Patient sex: F
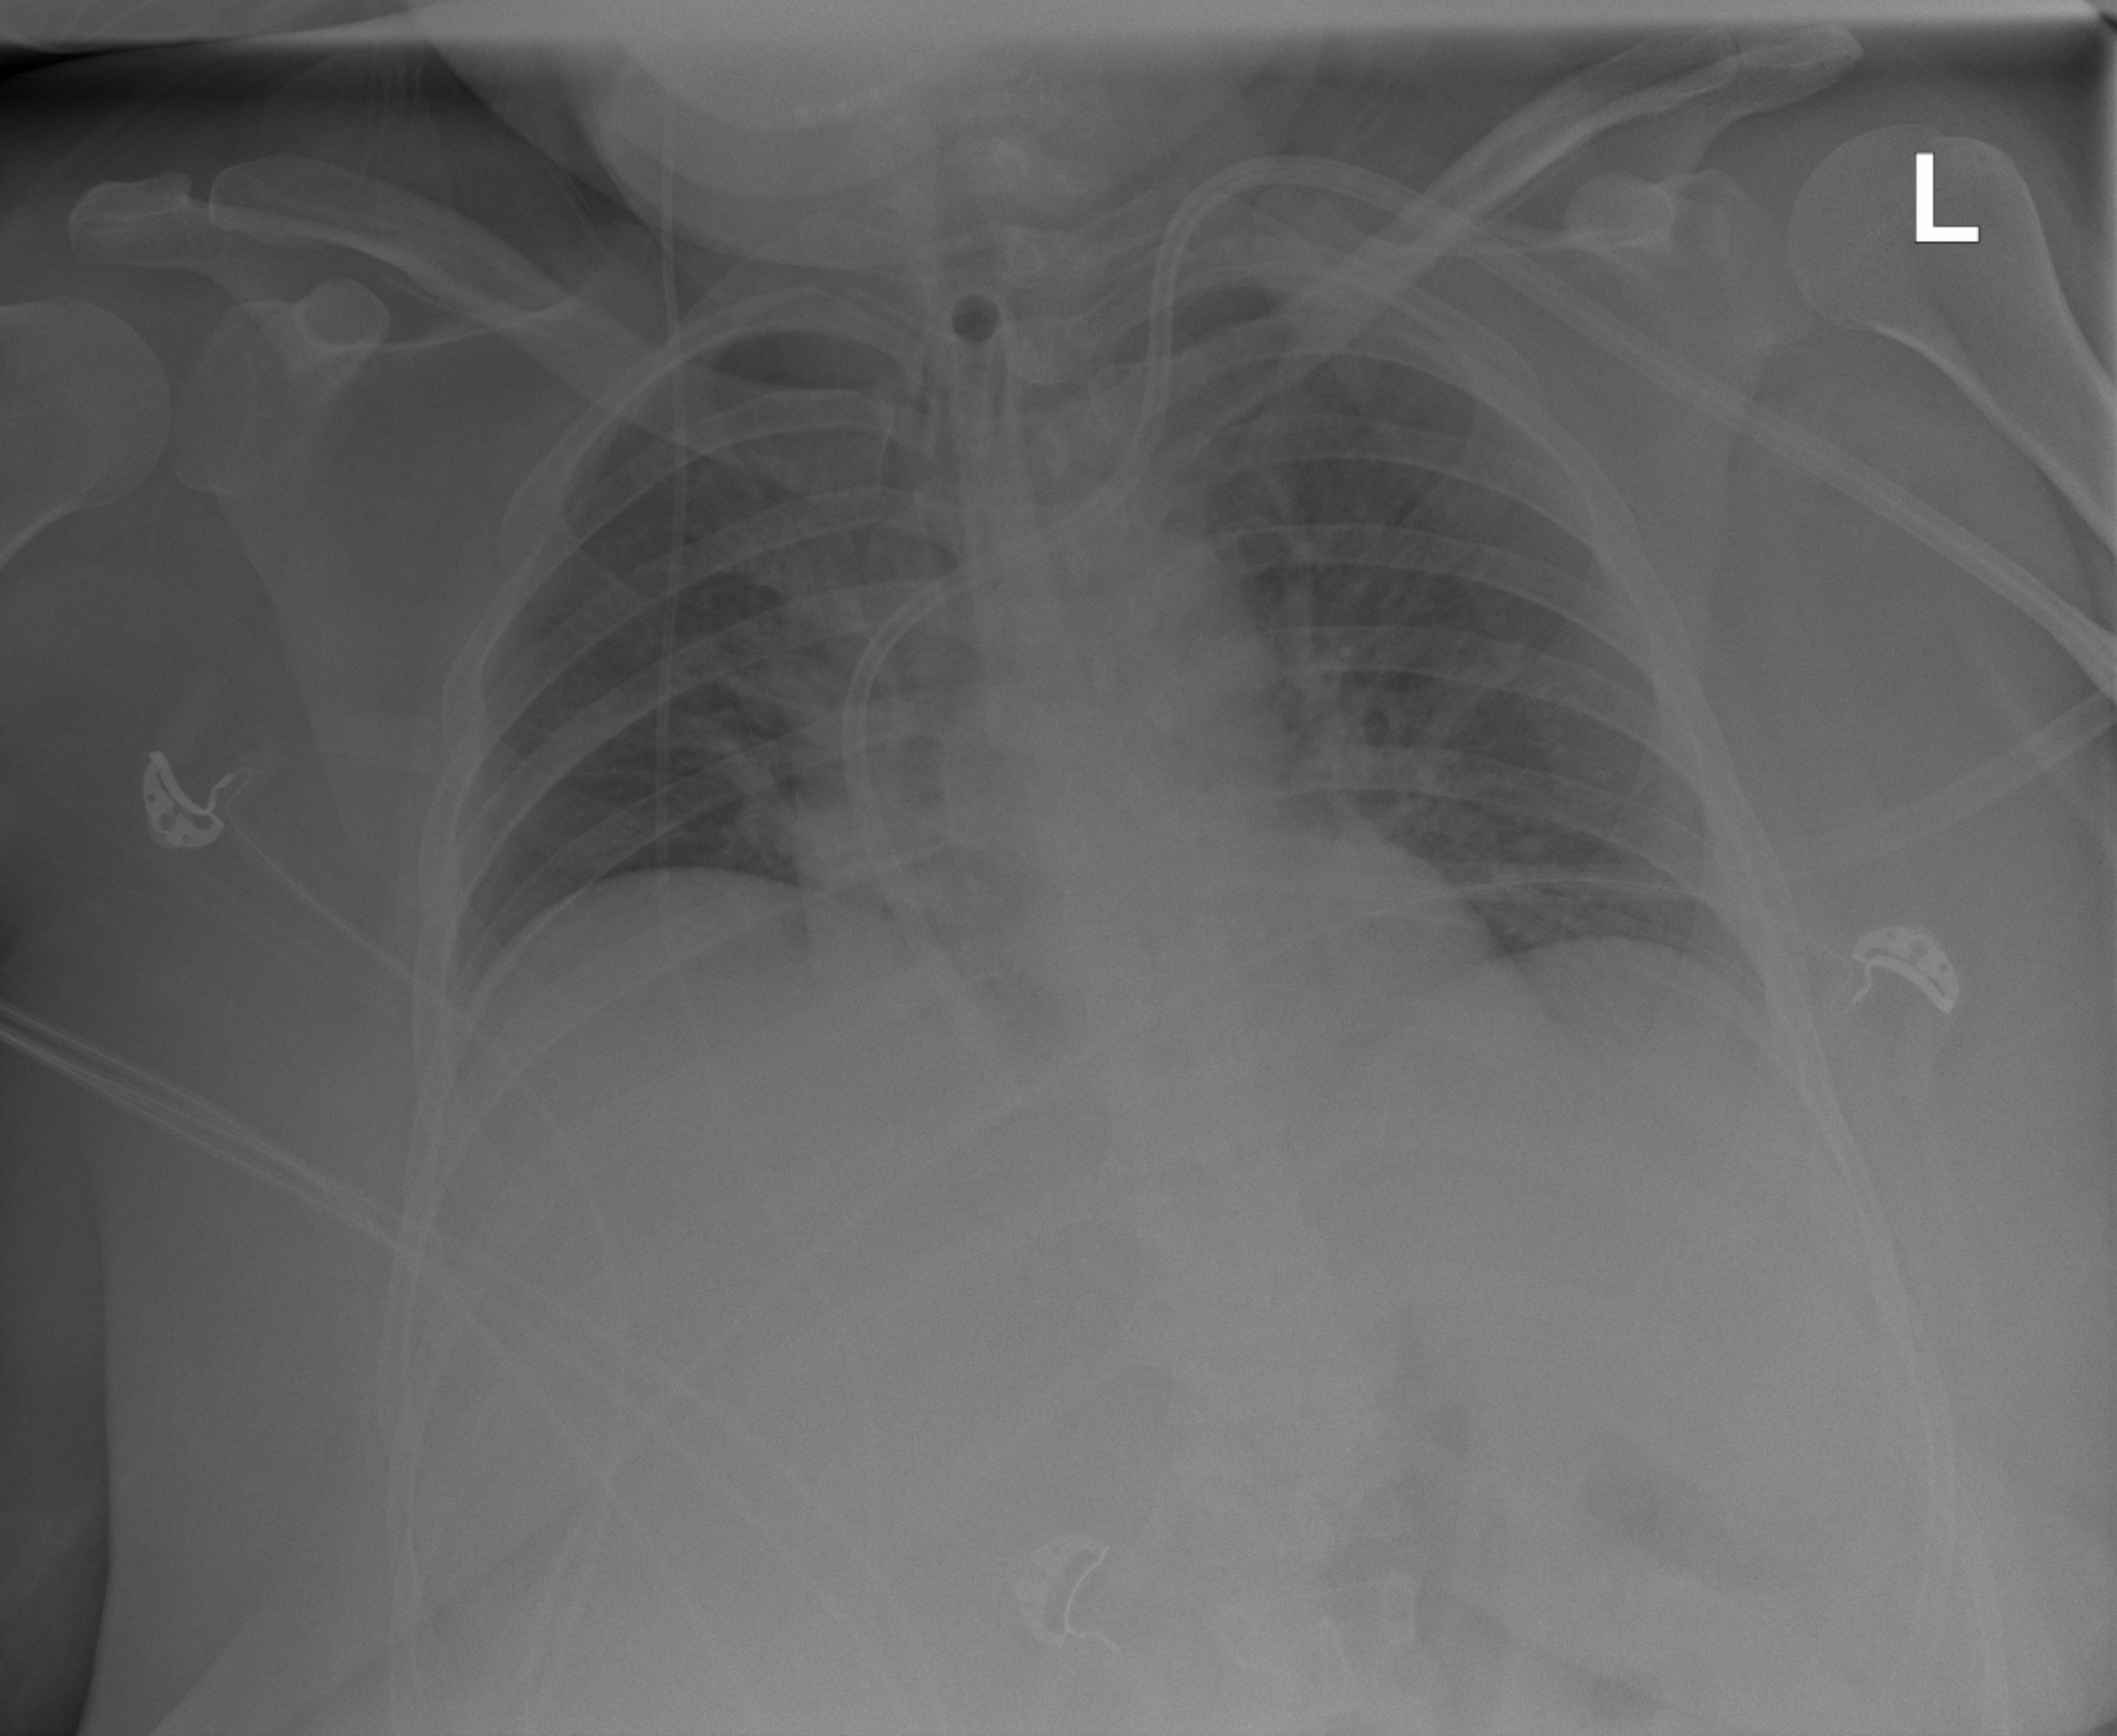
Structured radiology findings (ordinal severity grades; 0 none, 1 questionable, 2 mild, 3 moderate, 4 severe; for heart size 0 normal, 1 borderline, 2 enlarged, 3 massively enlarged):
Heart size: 0
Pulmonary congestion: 2
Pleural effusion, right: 0
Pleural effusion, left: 0
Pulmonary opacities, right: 1
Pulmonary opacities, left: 0
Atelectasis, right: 2
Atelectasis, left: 1